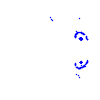
Particle: pion